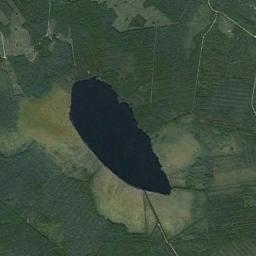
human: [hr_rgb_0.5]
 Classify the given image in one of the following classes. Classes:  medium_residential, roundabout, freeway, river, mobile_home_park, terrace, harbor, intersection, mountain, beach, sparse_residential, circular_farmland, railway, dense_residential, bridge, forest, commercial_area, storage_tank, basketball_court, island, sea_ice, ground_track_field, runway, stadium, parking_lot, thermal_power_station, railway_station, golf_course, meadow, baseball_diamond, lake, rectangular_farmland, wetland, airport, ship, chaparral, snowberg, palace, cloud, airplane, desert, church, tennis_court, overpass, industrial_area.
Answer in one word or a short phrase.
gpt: lake